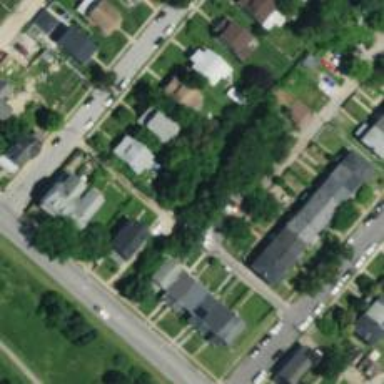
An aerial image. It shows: Alley classified as service road.